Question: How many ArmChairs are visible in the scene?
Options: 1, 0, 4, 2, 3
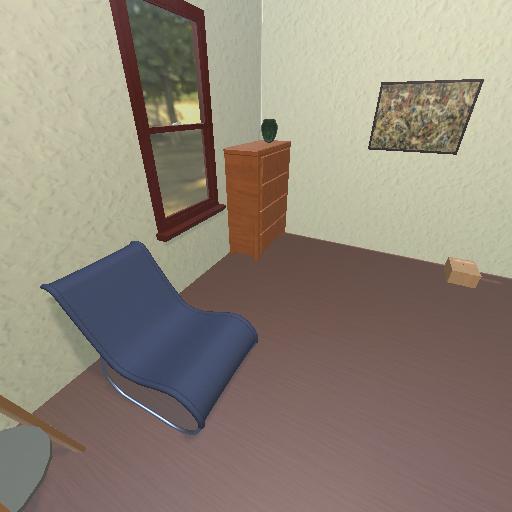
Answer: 1